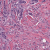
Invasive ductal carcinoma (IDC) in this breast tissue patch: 1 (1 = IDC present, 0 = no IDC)